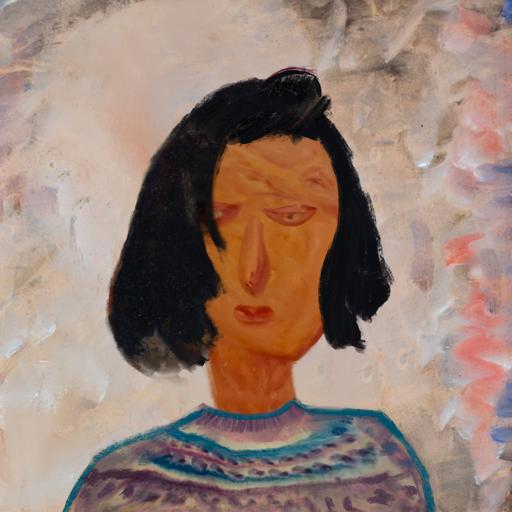
Background: Roy_Bahadur, Head And Neck Front: Pious_Lady, Face Front: Pious_Lady, Bust: HillGirl, Hair Front: Mosgoul, Head Accessory: Blank, Second Necklace: Blank, Necklace: Blank, Baby: Blank